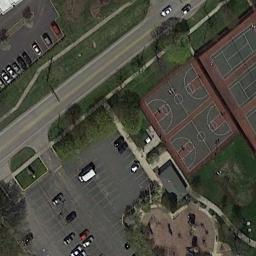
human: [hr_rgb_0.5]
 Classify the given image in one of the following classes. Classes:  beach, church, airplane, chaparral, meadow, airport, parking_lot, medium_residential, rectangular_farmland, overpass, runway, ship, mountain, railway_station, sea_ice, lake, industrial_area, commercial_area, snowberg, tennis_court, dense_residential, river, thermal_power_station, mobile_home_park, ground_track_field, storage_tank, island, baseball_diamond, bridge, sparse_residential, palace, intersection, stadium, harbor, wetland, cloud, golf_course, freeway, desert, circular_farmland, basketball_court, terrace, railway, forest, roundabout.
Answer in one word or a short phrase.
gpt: basketball_court